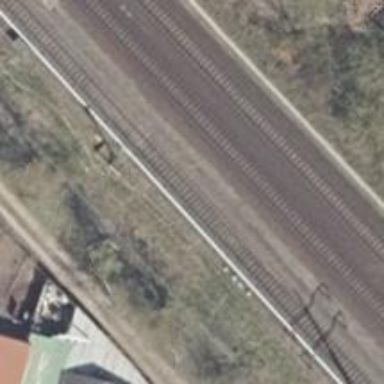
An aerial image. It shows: Railway signal.